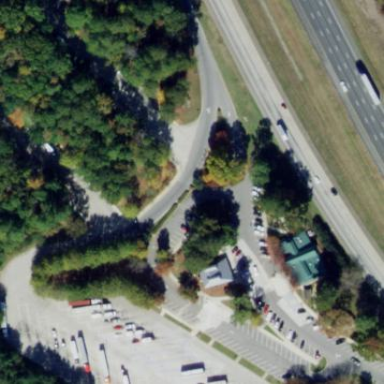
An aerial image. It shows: Rest area along the road with sanitary dump station.